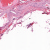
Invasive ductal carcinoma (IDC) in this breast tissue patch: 0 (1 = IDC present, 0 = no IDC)